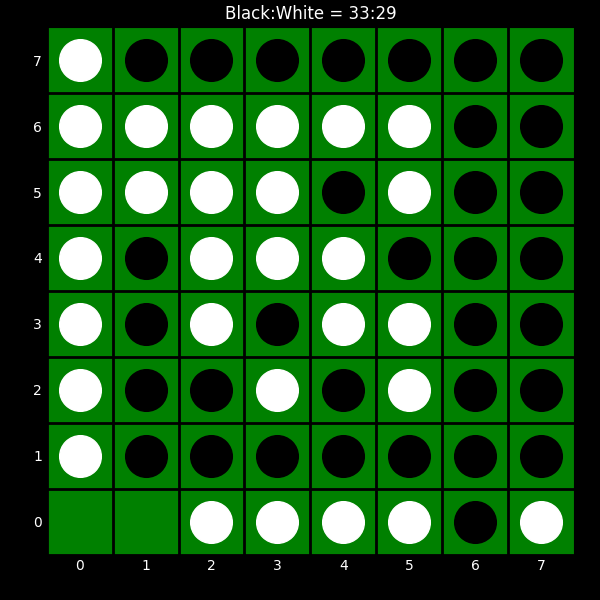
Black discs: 33
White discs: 29